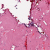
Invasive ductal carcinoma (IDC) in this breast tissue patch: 0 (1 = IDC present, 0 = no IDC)